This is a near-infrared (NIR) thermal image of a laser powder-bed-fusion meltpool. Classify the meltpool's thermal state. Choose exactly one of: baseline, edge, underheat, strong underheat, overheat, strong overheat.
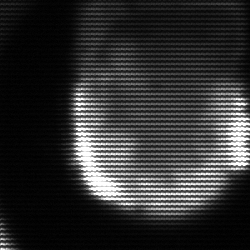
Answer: edge